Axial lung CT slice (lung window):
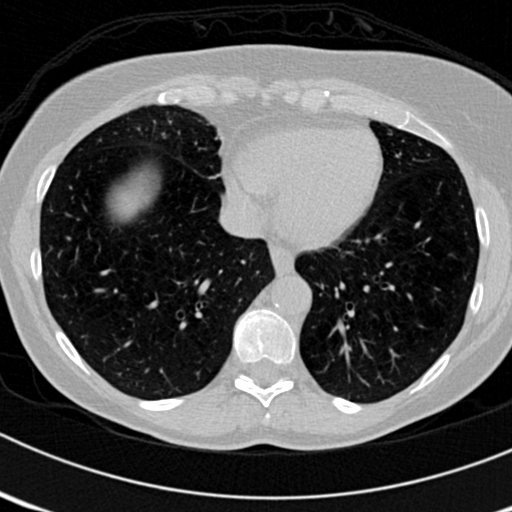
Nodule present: no